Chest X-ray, AP view. Patient: 52 years old, sex F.
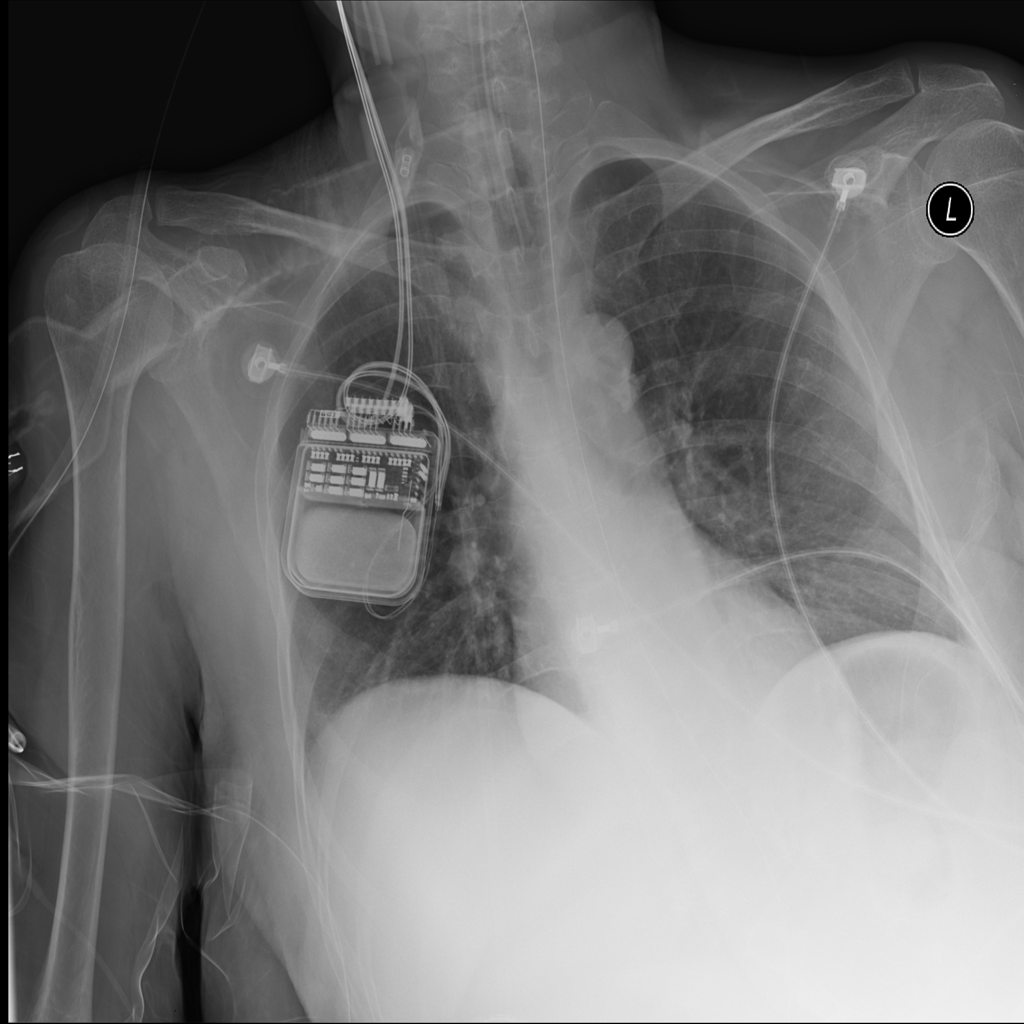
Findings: No Finding